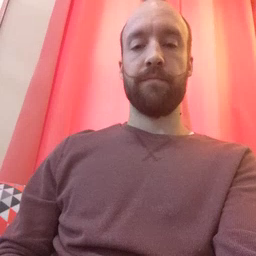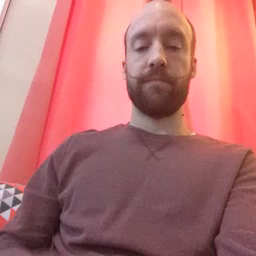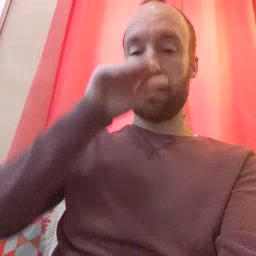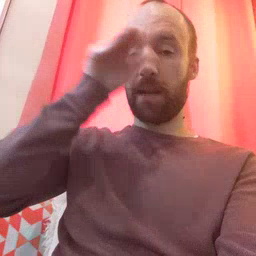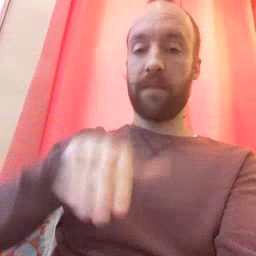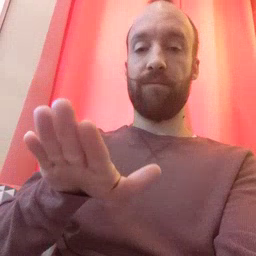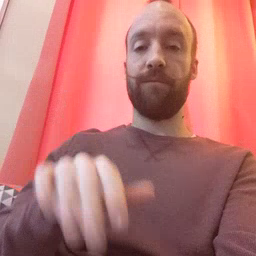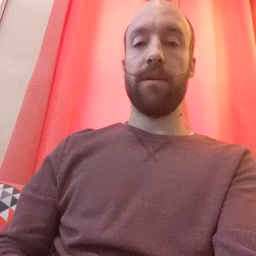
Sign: elephant